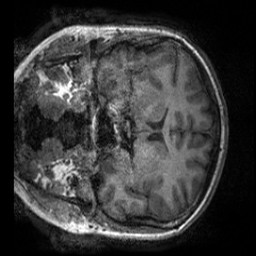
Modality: T1w
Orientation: coronal
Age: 21
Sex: female
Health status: healthy
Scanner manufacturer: siemens
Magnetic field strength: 3 T
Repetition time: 2 s
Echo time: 0.00232 s